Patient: sex F, age 38
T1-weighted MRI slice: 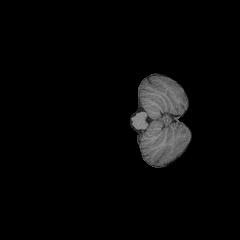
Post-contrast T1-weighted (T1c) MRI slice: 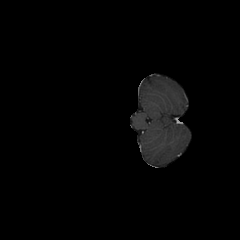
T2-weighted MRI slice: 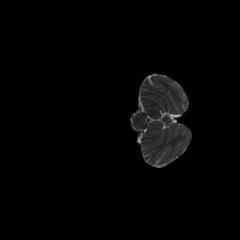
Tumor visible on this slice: no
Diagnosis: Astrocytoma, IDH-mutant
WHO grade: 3